Полым лазерным лучом называют цилиндрический луч с нулевой интенсивностью в направлении распространения в его центре. Из-за своего строения такой луч может «запирать» в своём центре некоторые частицы, что позволяет точно контролировать положение наночастиц, живых клеток и т.д. Полые лазеры активно используются в биологии, лазерной резке, атомном охлаждении и прочих областях. Основной метод создания полых лазерных лучей предполагает прохождение обычного лазерного луча через специальную оптическую систему. Основными компонентами системы являются: собирающая линза с фокусным расстоянием $f$, коническое зеркало с углом раствора $90^{\circ}$ и сферическое зеркало радиуса $R$ с круглым отверстием посередине (рисунки (a), (b) и (c) соответственно).
Как из данных компонент собрать оптическую систему, которая из очень тонкого лазерного луча делает полый луч радиуса $r$? Нарисуйте путь лучей света в этой системе.
Найдите расстояние $x$ между вершиной конического зеркала и центром сферического зеркала в системе.
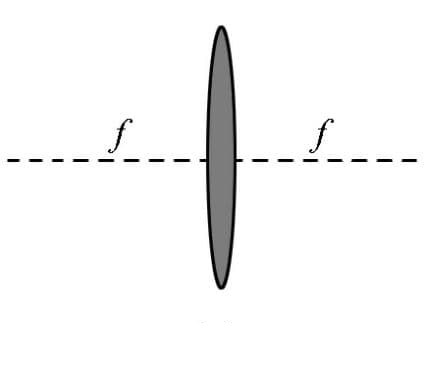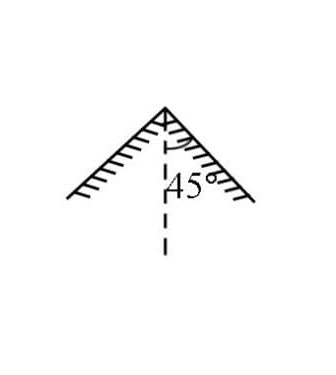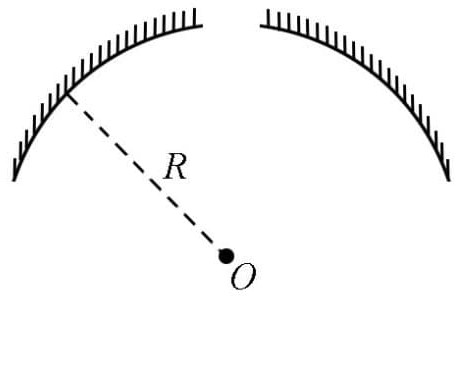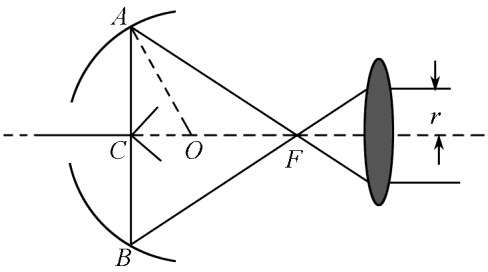
Как из данных компонент собрать оптическую систему, которая из очень тонкого лазерного луча делает полый луч радиуса $r$? Нарисуйте путь лучей света в этой системе.

Найдите расстояние $x$ между вершиной конического зеркала и центром сферического зеркала в системе.
Ответ: \[x=R\sin{\left(\frac{1}{2}\arctan{\frac{f}{r}}\right)}.\]
Темы:
T, Оптика, Геометрическая оптика, Китайские, Реальная оптическая система